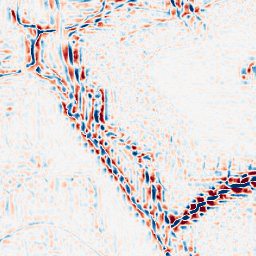
Category: wavelet
Decomposition family: wavelet_reverse_biorthogonal
Decomposition parameters: wavelet: rbio2.4
level: 3
Upsampling method: cubic_mitchell
Upsampling parameters: scale: 8
Upsampling scale: 8